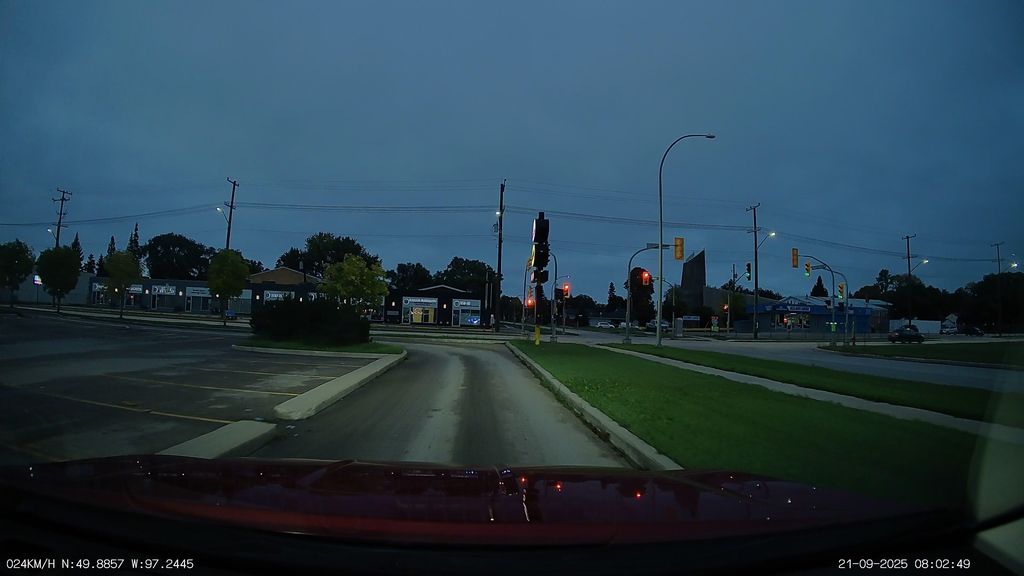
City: winnipeg